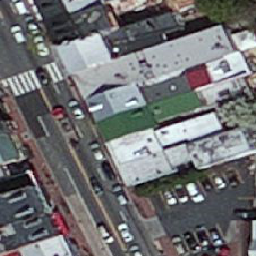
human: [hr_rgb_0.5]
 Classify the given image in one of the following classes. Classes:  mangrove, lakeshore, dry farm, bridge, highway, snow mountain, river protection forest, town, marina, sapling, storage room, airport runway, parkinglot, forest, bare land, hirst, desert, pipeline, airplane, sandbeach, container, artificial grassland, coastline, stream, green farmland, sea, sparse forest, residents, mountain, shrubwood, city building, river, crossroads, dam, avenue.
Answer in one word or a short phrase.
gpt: city building